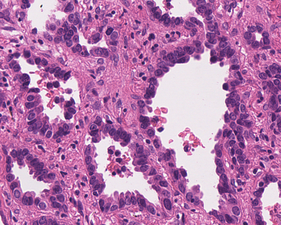
Tumor epithelial tissue: yes
Tumor-associated stroma tissue: yes
Normal tissue: no